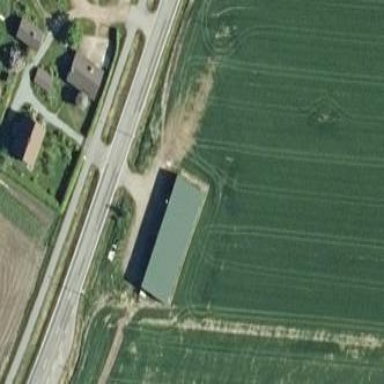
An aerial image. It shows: Farmyard area.